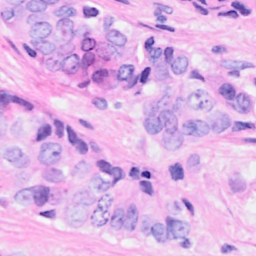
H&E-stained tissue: Breast